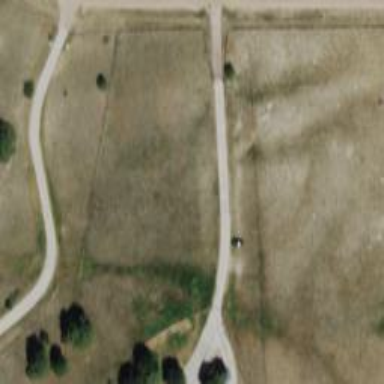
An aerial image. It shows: Driveway leading to service road.